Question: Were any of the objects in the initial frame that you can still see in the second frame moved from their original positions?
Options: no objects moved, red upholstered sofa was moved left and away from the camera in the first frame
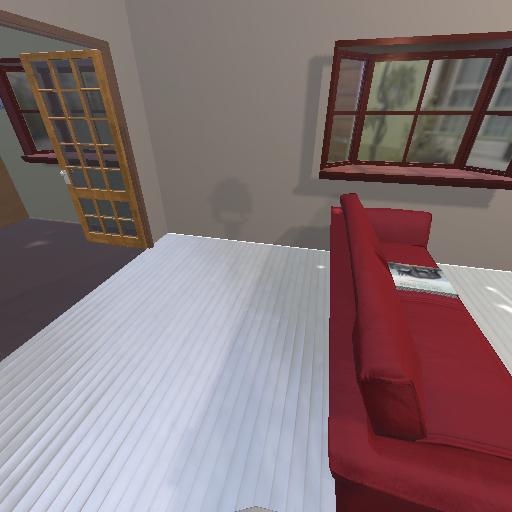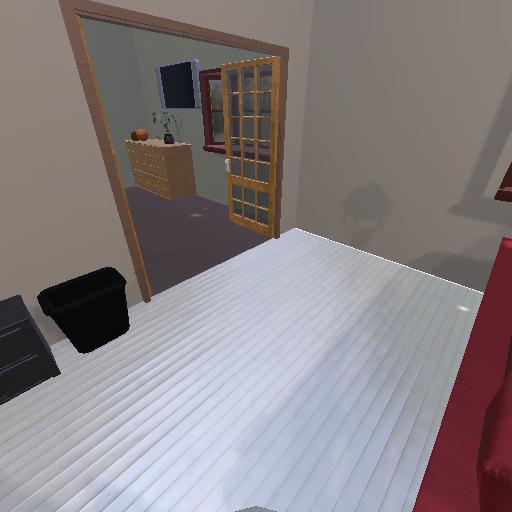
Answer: no objects moved